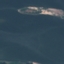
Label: SeaLake